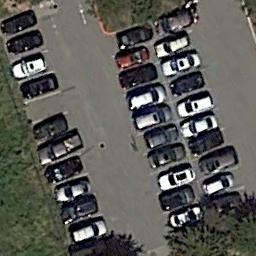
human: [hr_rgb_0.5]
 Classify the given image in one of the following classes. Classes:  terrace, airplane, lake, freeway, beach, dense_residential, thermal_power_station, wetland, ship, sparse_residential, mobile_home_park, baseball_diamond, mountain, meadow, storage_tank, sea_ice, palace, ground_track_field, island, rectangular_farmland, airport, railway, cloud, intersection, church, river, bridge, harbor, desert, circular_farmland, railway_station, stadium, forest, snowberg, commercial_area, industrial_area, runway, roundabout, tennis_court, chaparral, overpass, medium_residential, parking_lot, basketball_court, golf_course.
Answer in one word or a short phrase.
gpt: parking_lot